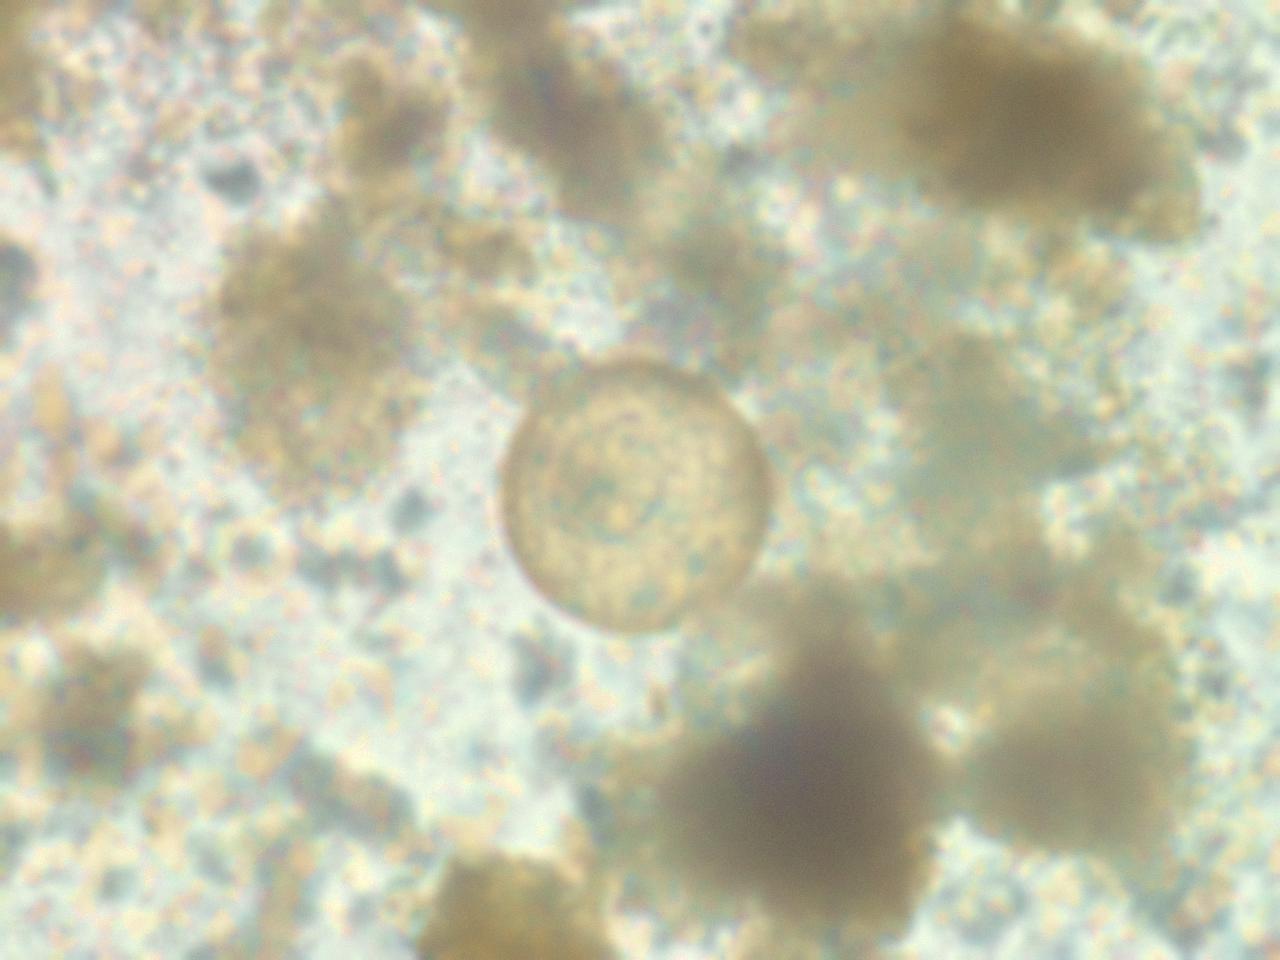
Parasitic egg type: Hymenolepis diminuta